Question: I have a working example of playing a , but it isn't looping the GIF. Even i changed
Any Idea?
 -->Animated Gif
'''
from PyQt4 import QtCore, QtGui
from PyQt4.QtGui import *
from PyQt4.QtCore import *
import sys
class ImagePlayer(QWidget):
def __init__(self, filename, title, parent=None):
QWidget.__init__(self, parent)
# Load the file into a QMovie
self.movie = QMovie(filename, QByteArray(), self)
size = self.movie.scaledSize()
self.setGeometry(200, 200, size.width(), size.height())
self.setWindowTitle(title)
self.movie_screen = QLabel()
# Make label fit the gif
self.movie_screen.setSizePolicy(QSizePolicy.Expanding, QSizePolicy.Expanding)
self.movie_screen.setAlignment(Qt.AlignCenter)
# Create the layout
main_layout = QVBoxLayout()
main_layout.addWidget(self.movie_screen)
self.setLayout(main_layout)
# Add the QMovie object to the label
self.movie.setCacheMode(QMovie.CacheAll)
self.movie.setSpeed(100)
self.movie_screen.setMovie(self.movie)
self.movie.start()
self.movie.loopCount()
if __name__ == "__main__":
gif = "dotGreen.gif"
app = QApplication(sys.argv)
player = ImagePlayer(gif, "was")
player.show()
sys.exit(app.exec_())
'''
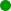
Answer: Actually the was saved before with the Looping Option . So changing it to "" did the trick.